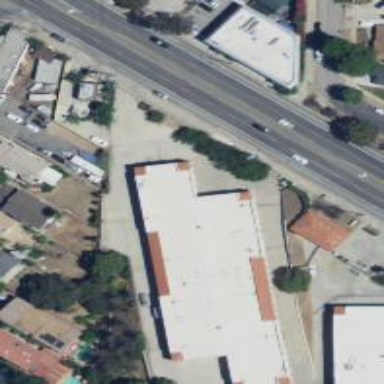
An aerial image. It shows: Commercial building used as warehouse.